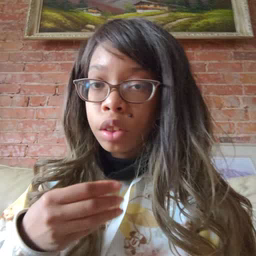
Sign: food